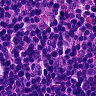
Metastatic tissue present: no